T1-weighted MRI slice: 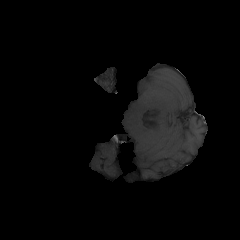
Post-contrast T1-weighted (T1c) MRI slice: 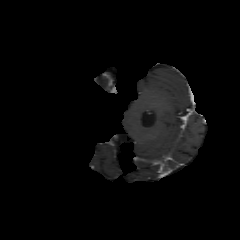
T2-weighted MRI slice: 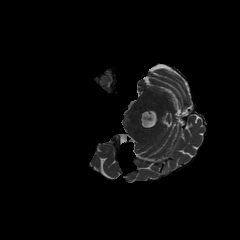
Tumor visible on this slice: no